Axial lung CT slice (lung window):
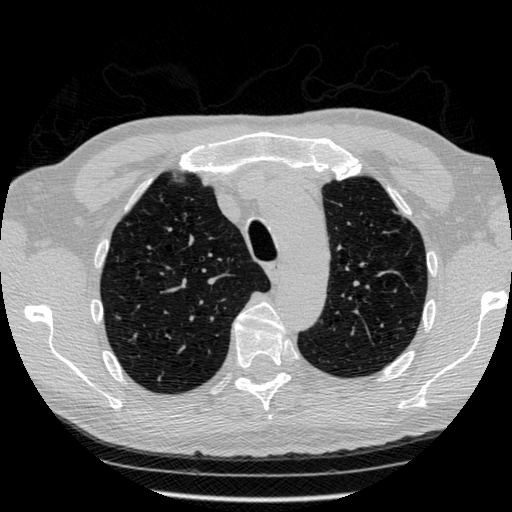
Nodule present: no